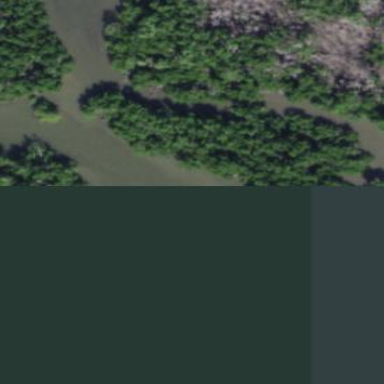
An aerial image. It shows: Mangrove wetland featuring Mangrove Swamp plant community.